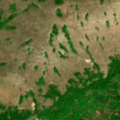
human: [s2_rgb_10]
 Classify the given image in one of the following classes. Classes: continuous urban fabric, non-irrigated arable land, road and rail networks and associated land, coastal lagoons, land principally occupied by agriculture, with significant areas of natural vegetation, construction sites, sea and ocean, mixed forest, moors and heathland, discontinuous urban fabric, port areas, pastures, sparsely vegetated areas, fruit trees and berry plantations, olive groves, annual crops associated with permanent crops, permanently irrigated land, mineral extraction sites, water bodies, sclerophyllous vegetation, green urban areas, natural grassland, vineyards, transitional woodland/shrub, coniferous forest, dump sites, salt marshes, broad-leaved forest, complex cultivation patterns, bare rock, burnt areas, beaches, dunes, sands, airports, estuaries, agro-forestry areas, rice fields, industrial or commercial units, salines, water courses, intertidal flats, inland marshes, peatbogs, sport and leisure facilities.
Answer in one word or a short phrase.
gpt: complex cultivation patterns, land principally occupied by agriculture, with significant areas of natural vegetation, natural grassland, transitional woodland/shrub, sparsely vegetated areas